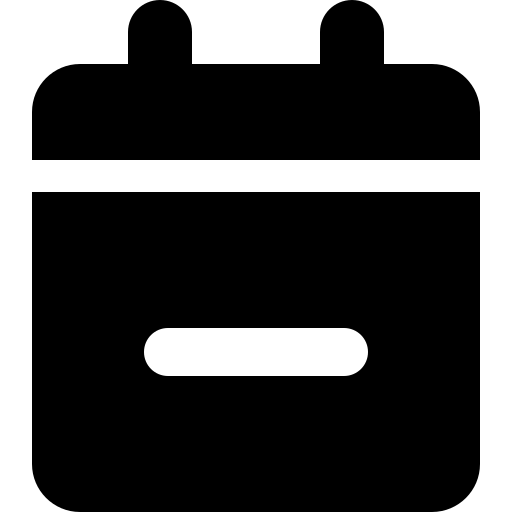
Tags: icon, FontAwesome, fa-icon, solid, calendar, minus